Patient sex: F
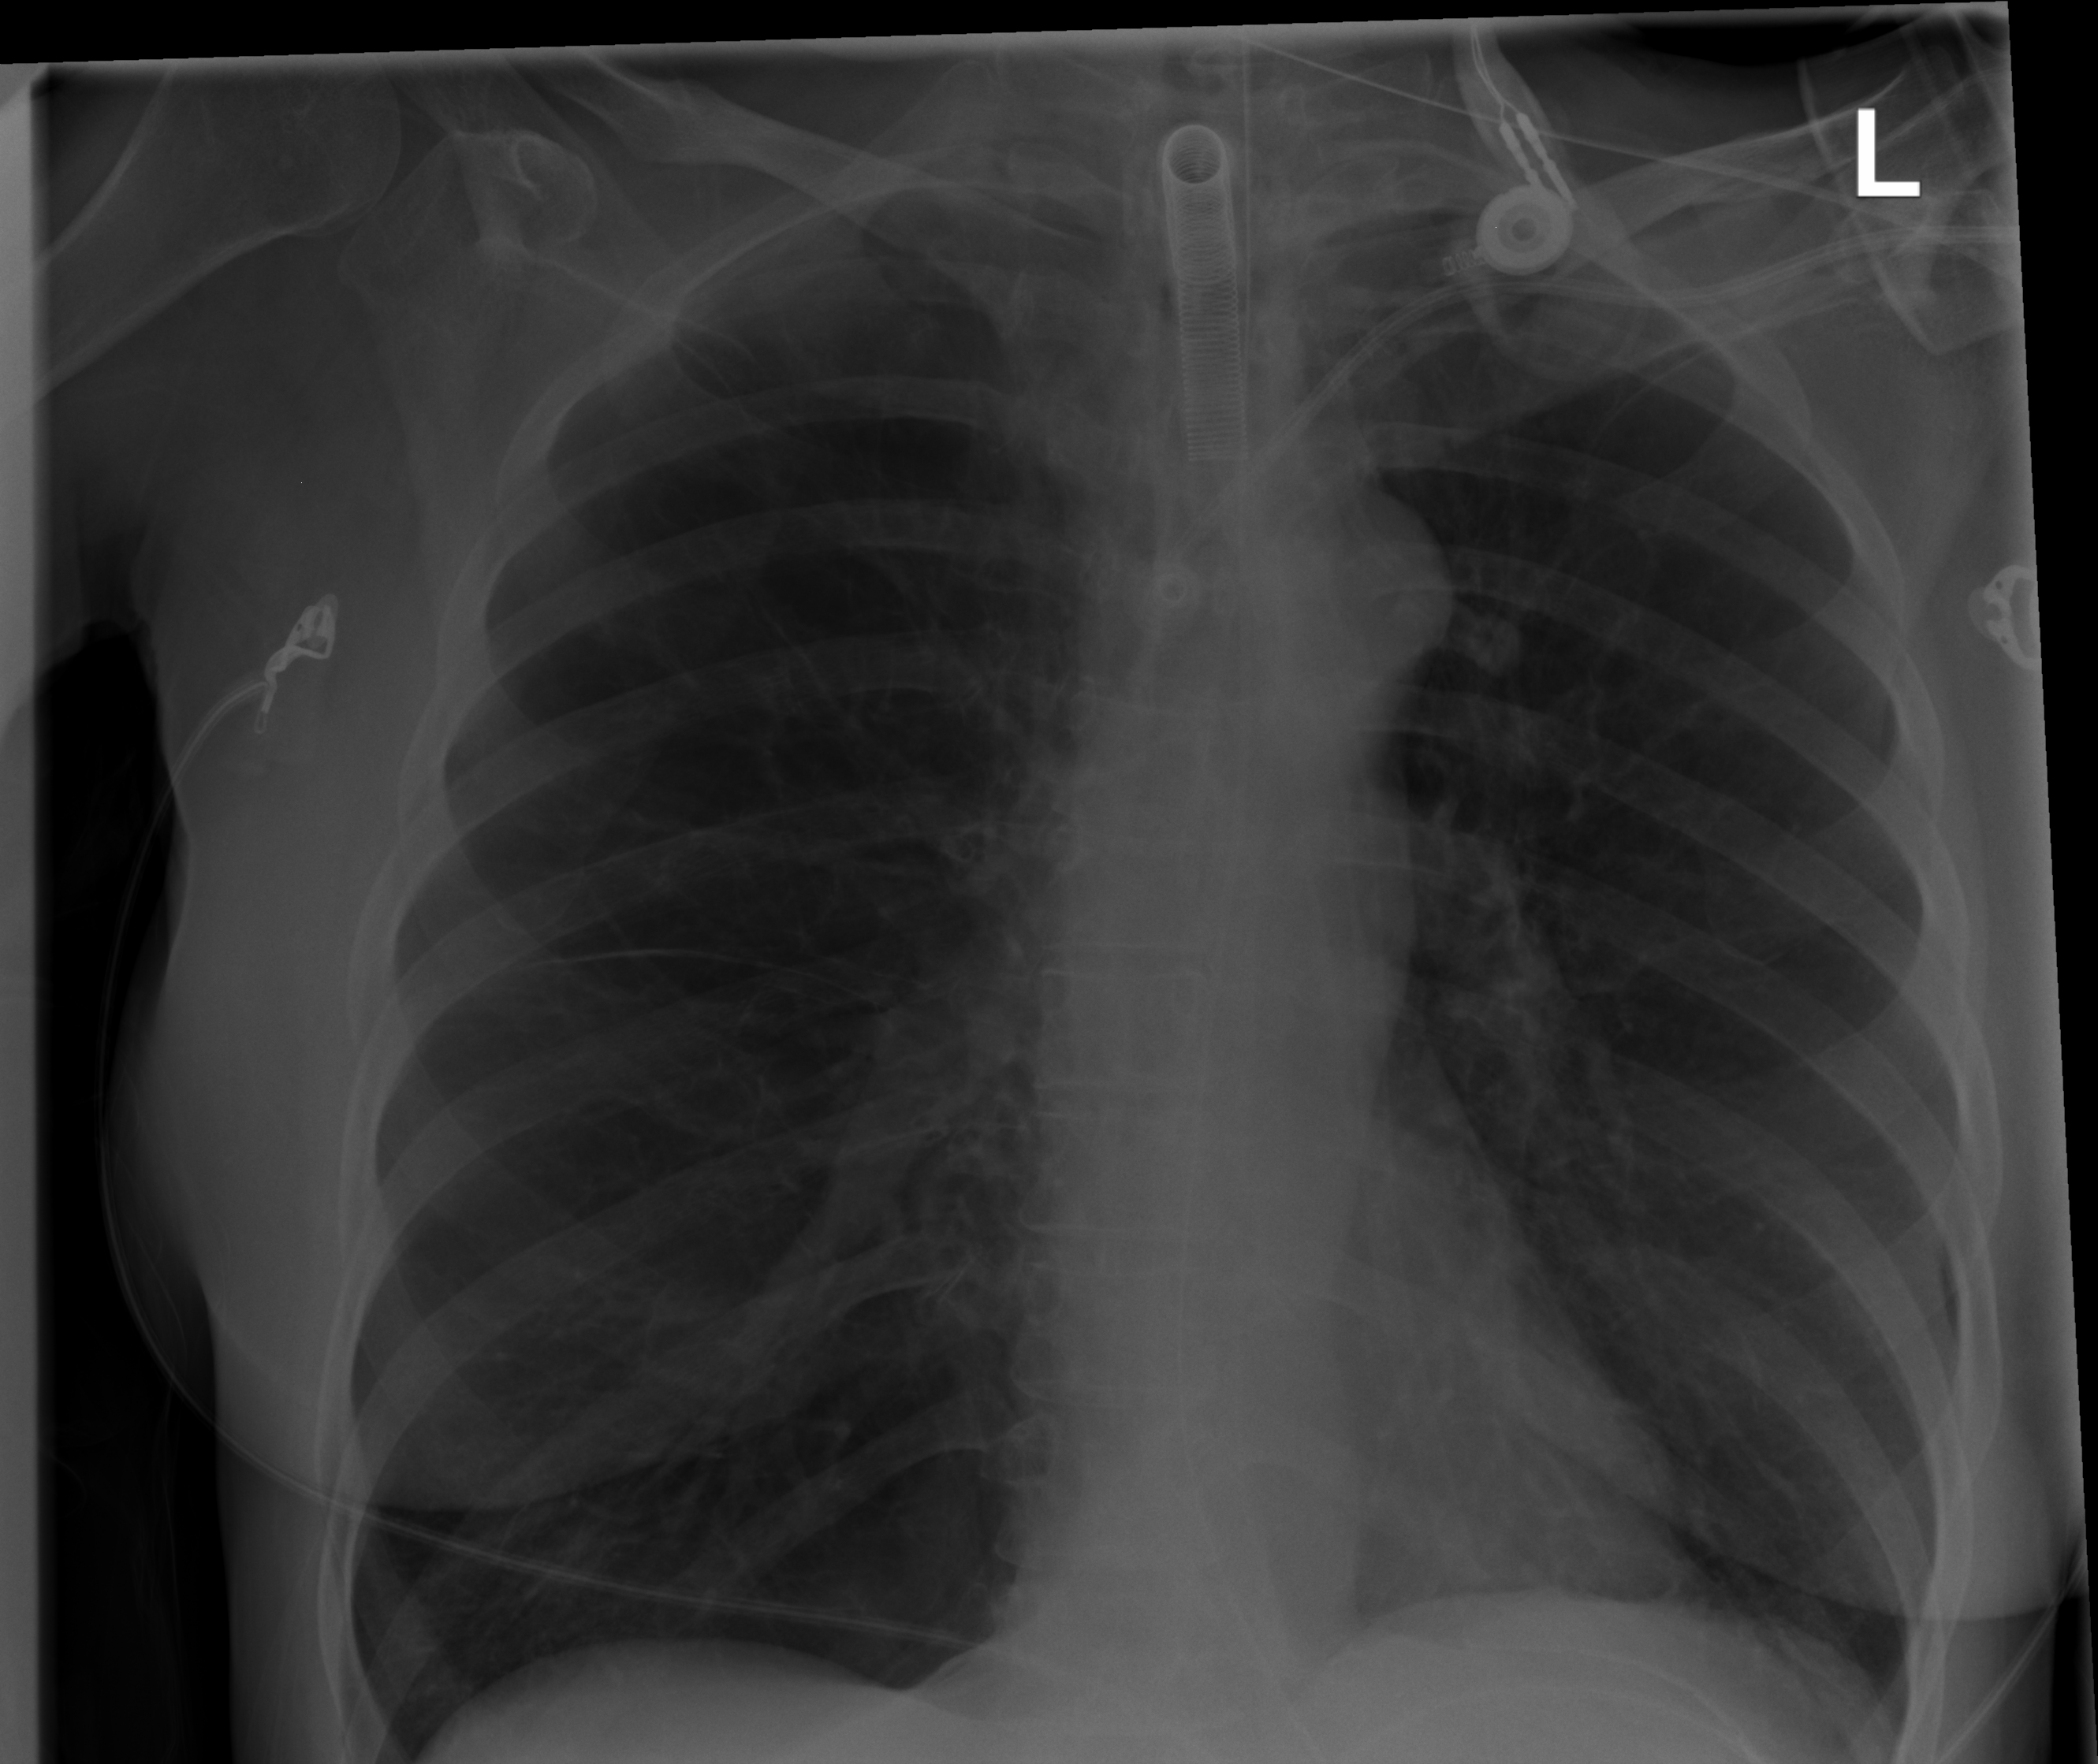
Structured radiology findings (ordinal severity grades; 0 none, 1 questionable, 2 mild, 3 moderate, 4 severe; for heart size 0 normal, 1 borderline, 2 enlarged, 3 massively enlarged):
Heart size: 0
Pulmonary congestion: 0
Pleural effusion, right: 0
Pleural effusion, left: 2
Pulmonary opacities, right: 0
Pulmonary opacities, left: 1
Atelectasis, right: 0
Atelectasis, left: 2